Field crop: tomato
Growth stage: 1
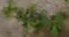
Species: portulaca